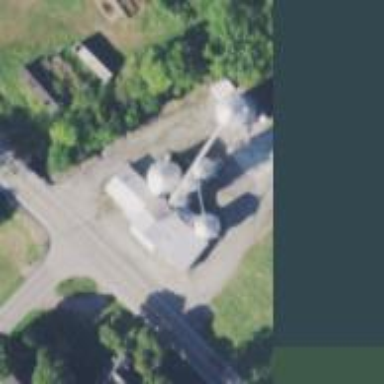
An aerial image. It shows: Silo.